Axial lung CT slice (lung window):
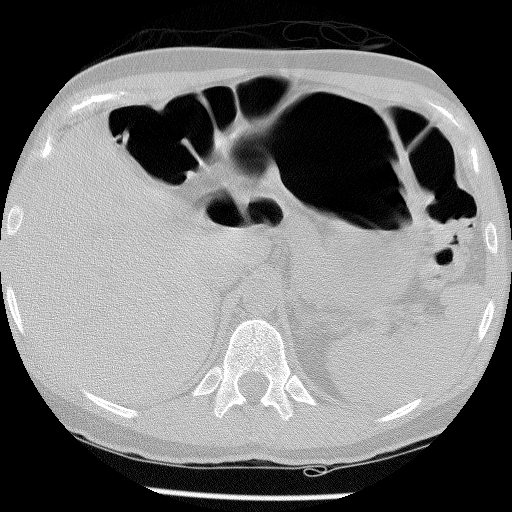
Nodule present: no